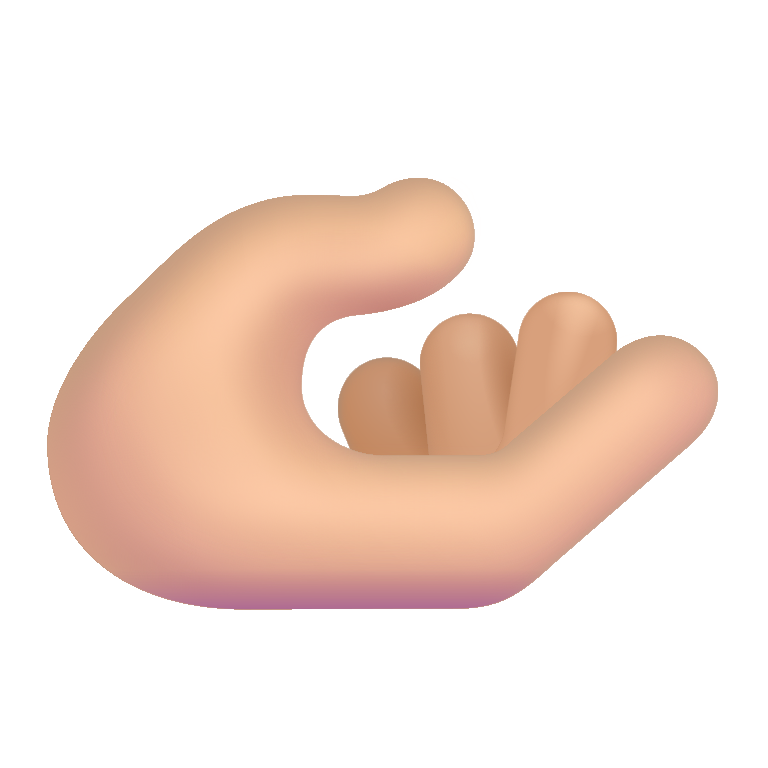
palm up hand color  light